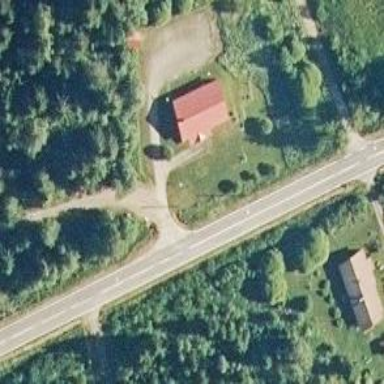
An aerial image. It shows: Secondary road.